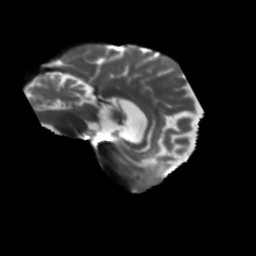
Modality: T2w
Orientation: sagittal
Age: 64
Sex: female
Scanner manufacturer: siemens
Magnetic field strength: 3 T
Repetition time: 5.47 s
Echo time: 0.0854 s